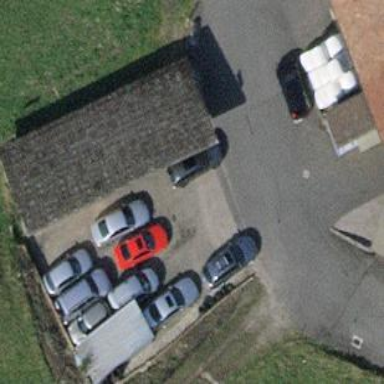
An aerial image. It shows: Shed.